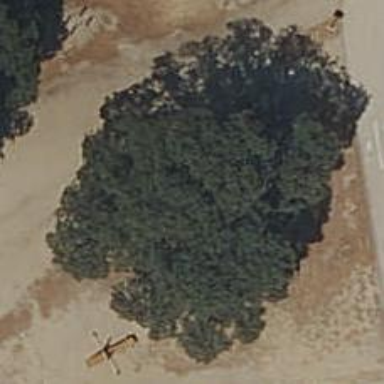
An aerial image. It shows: Natural monument featuring evergreen broadleaved tree.